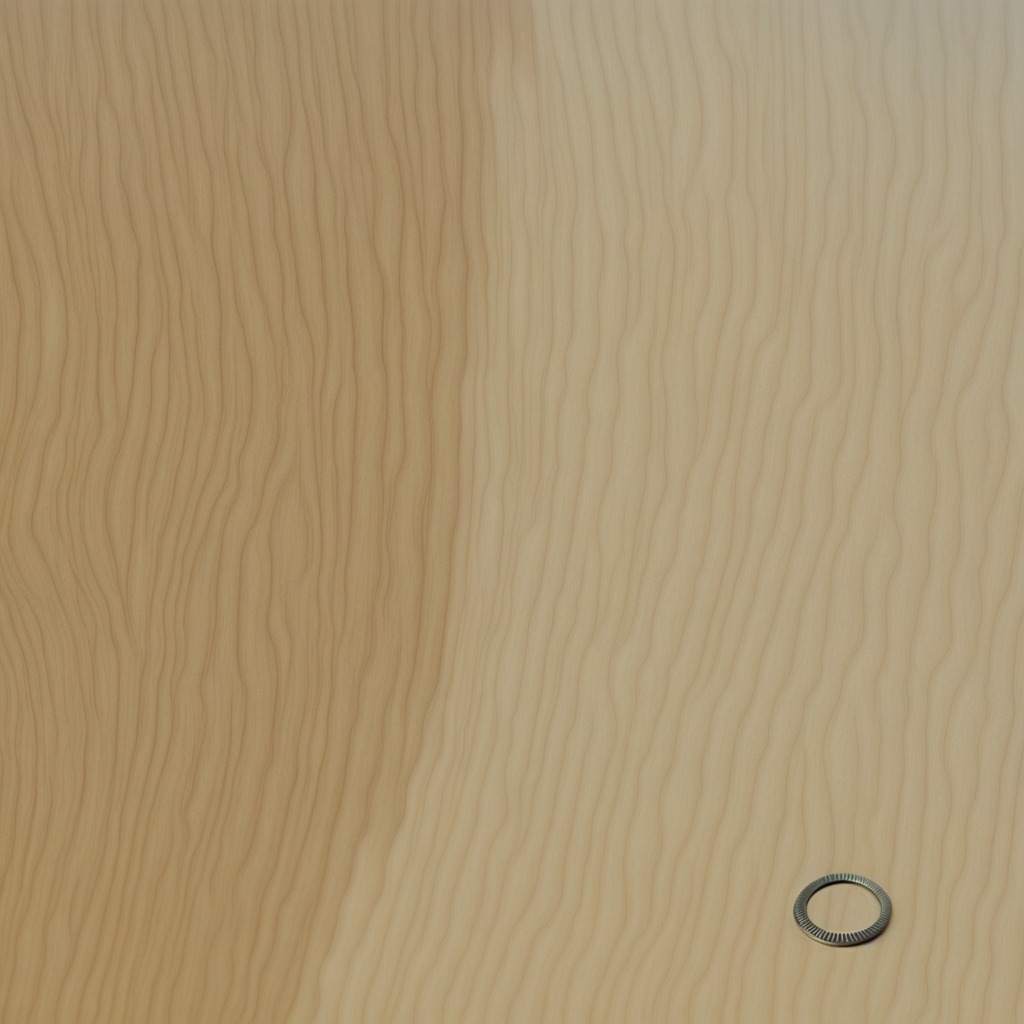
A flat metal washer is lying on a plywood surface in a paint workshop lit by afternoon window light.